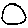
Label: circle